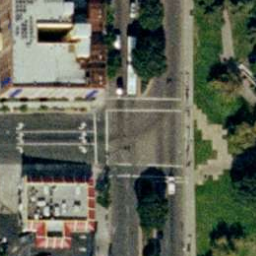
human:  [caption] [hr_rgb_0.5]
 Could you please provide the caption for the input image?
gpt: This is the intersection of T-.

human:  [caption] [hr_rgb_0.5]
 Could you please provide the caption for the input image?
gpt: Two roads perpendicular to each other form a T-shaped intersection.

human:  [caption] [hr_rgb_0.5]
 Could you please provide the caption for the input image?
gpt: This is a T-junction.

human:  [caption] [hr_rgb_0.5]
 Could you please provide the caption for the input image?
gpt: Two mutually perpendicular roads form a T-shaped intersection.

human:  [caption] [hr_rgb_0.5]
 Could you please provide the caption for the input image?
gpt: Two roads perpendicular to each other form a T-shaped intersection.